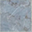
Piece: xx